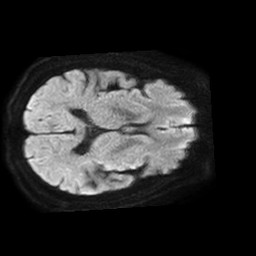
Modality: TRACE
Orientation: axial
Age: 64
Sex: male
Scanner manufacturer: philips
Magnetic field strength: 1.5 T
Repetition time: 3.509 s
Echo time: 0.07039 s